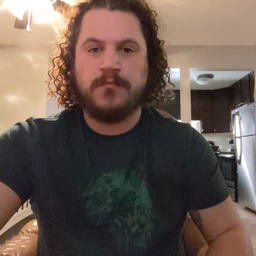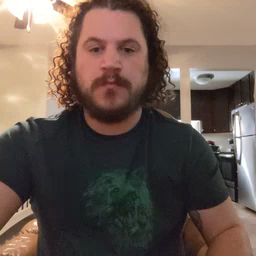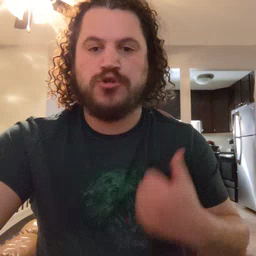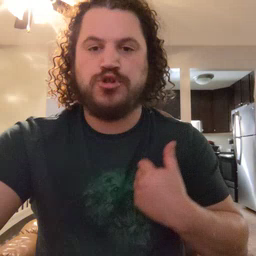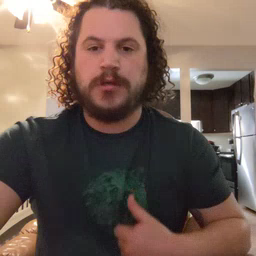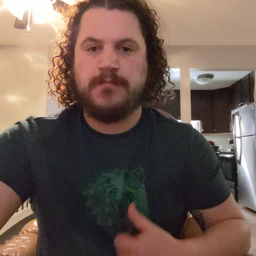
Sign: jacket